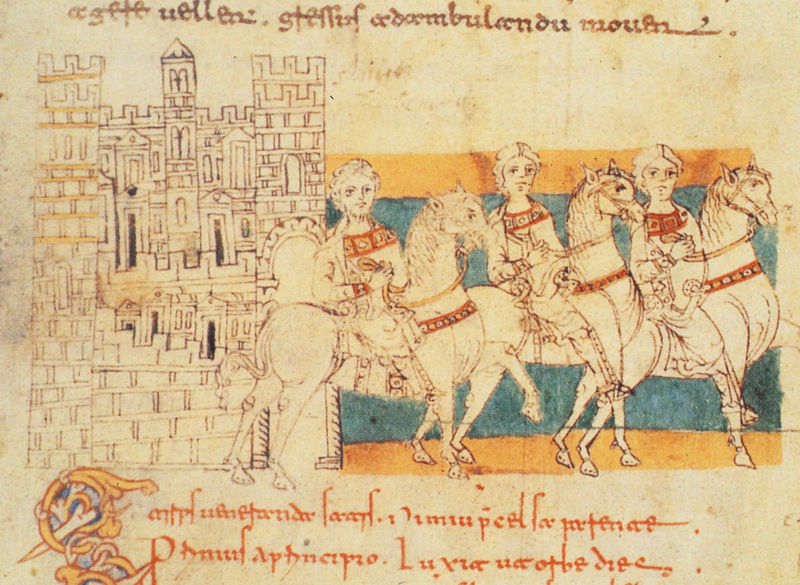
Titel: Chronicon Vulturnense
Institution: Vatikan, Biblioteca Apostolica Vaticana
Schlagwörter: blau, mann, frauen, gelb, stadt, frau, männer, schwarz, rot, bart, geschichte, gold, pferd, pferde, reiter, hufe, reiten, schrift, zug, mauer, weib, weiber, buch, burg, palast, festung, seite, text, initiale, ritter, pergament, gemäuer, ross, mittelalter, rösser, latein, beschriftet, buchmalerei, minuskel, 1200, 1100, relb, hufee